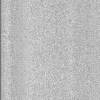
Atmospheric dust classification: dusty